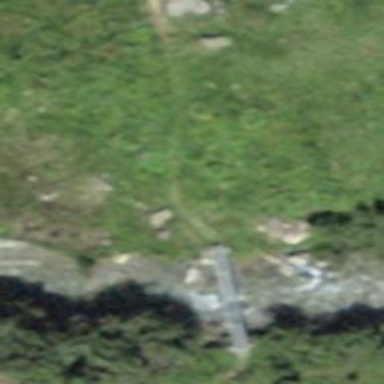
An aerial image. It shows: Path leading to bridge.